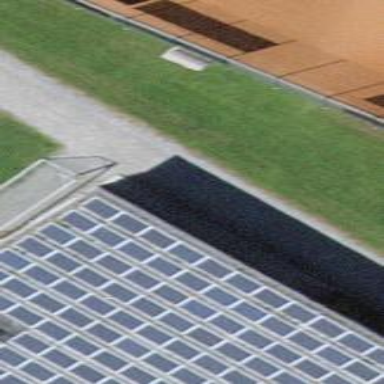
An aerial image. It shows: Solar power generator using photovoltaic panels.